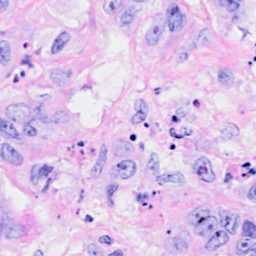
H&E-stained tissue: Breast